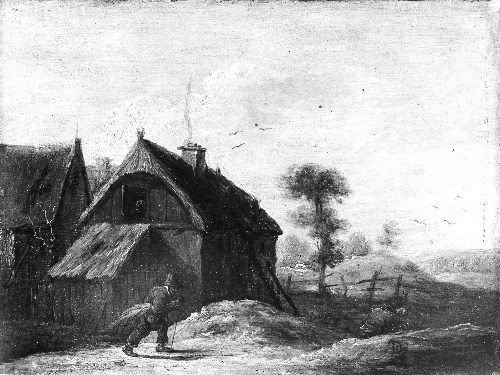
Title: Landscape with Thatched Cottages
Artist: David Teniers the Younger
Artist bio: Flemish, Antwerp 1610–1690 Brussels
Object type: Painting
Classification: Paintings
Medium: Oil on wood
Dimensions: 5 3/4 x 7 3/4 in. (14.6 x 19.7 cm)
Department: European Paintings
Credit line: Bequest of John Henry Abegg, 1921
Accession year: 1922
Repository: Metropolitan Museum of Art, New York, NY
Tags: Men|Landscapes